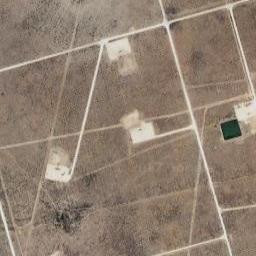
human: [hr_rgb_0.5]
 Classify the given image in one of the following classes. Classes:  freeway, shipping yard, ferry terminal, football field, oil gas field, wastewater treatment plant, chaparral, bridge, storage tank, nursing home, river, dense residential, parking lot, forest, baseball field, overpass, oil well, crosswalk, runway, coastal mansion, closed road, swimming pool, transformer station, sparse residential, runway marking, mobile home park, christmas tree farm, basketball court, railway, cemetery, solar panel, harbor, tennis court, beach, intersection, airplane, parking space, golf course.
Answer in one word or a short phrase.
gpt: oil gas field